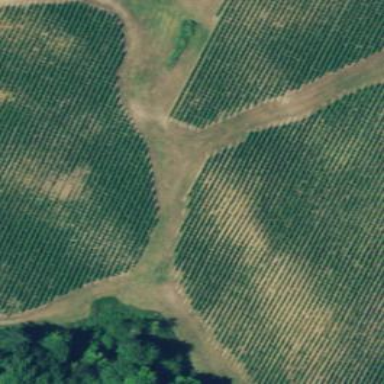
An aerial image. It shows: Vineyard.